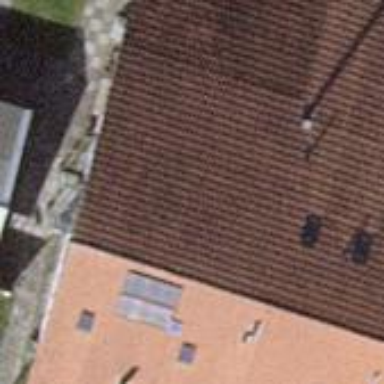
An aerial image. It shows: Simple and straightforward house.